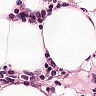
Metastatic tissue present: no